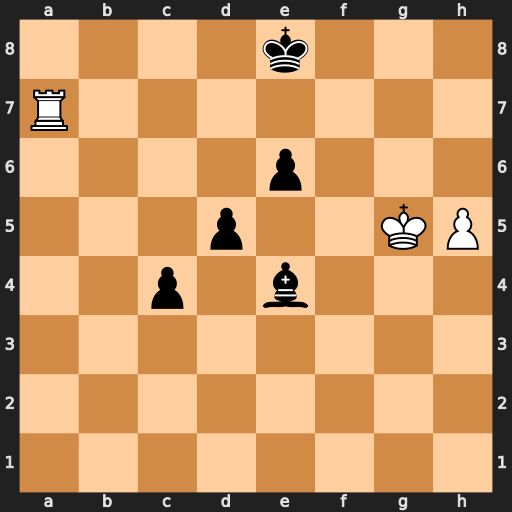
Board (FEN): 4k3/R7/4p3/3p2KP/2p1b3/8/8/8
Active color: w
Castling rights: -
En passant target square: -
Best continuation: h6 c3 h7 Bxh7 Rxh7